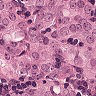
Metastatic tissue present: yes